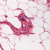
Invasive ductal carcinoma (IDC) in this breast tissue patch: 0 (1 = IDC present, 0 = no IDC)